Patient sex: F
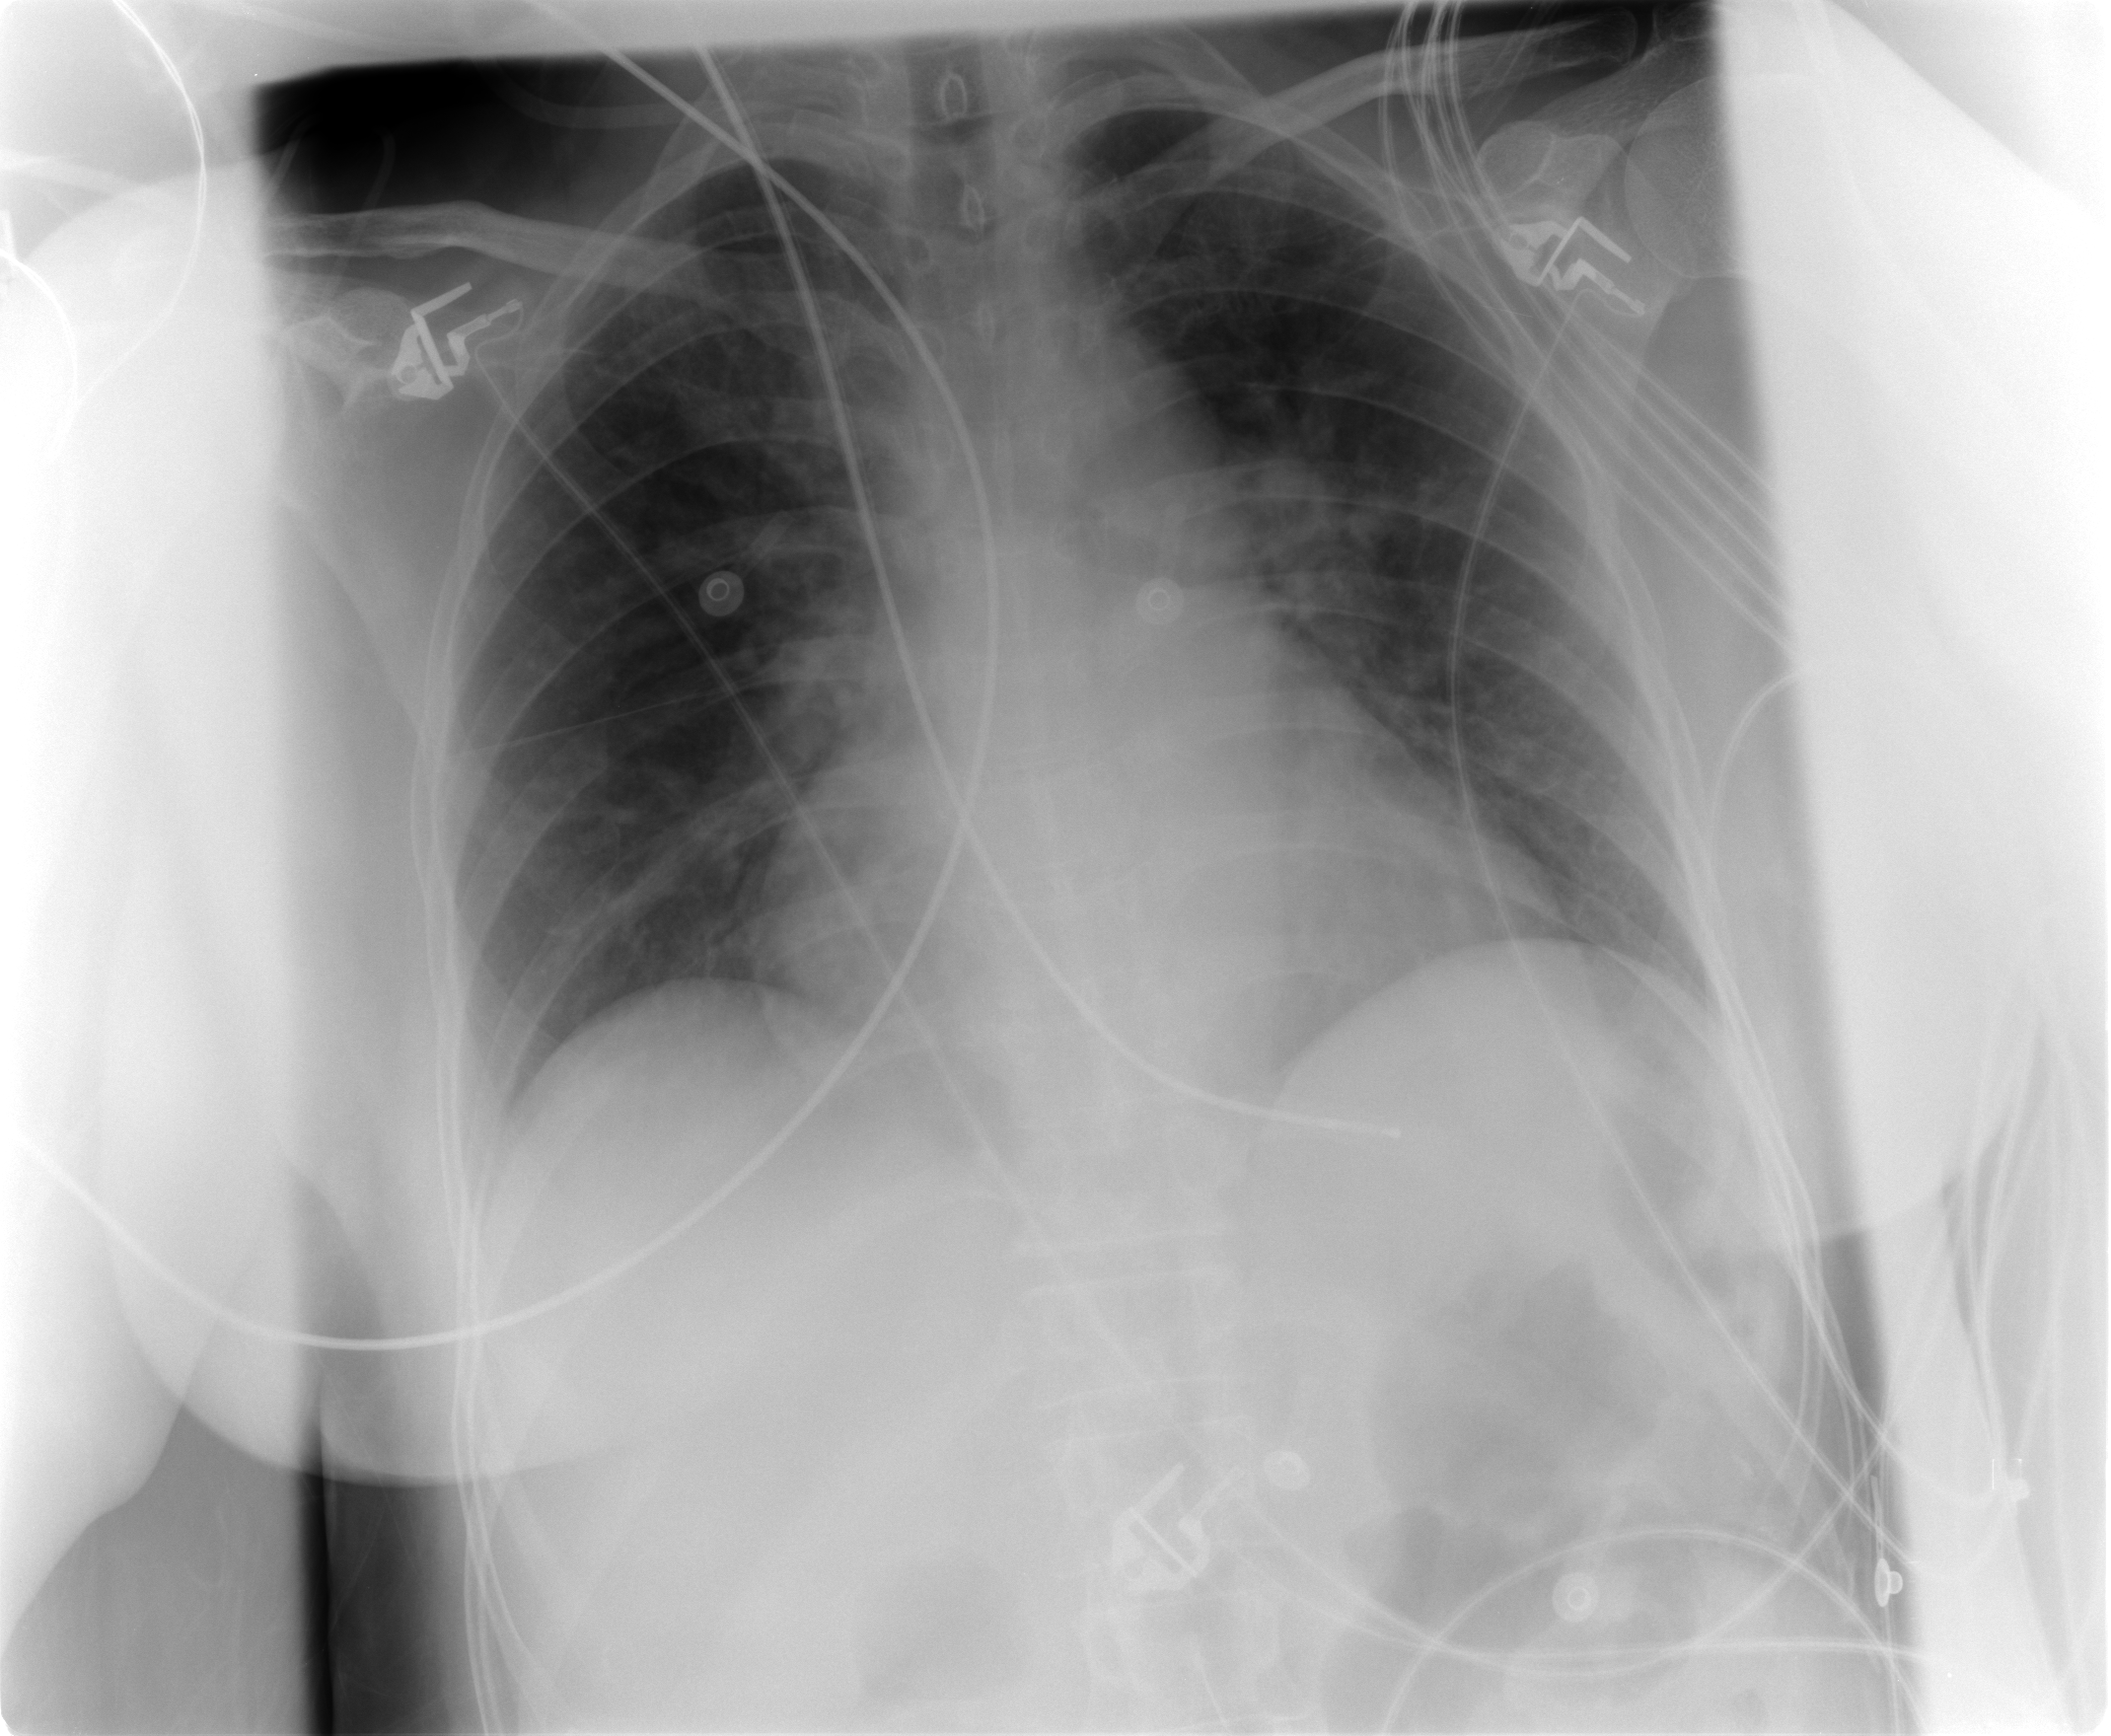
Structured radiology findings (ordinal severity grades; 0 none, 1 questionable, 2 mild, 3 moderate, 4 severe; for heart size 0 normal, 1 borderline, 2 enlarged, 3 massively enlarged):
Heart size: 0
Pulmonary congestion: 2
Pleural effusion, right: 0
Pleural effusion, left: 0
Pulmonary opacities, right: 0
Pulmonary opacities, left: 0
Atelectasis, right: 0
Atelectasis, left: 0